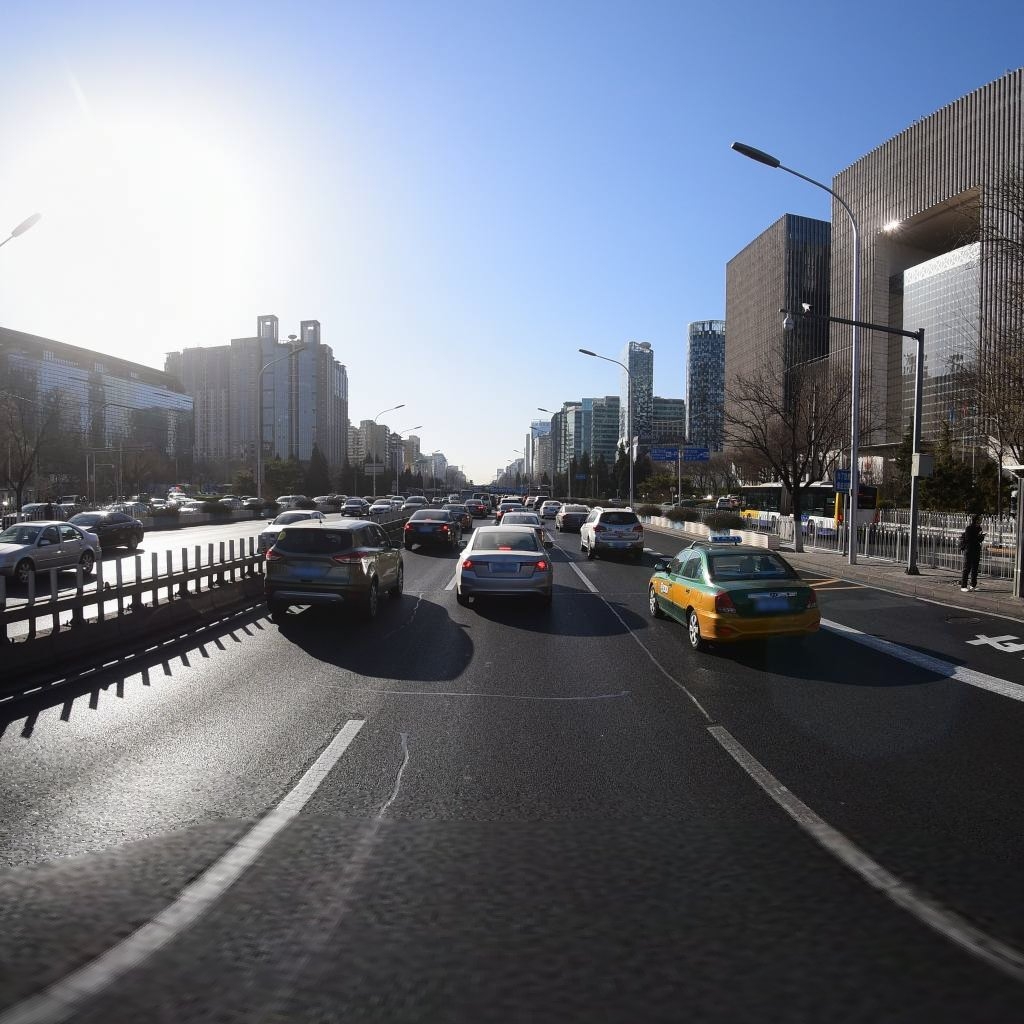
Region: Dongcheng
Road damage annotations: longitudinal patch, longitudinal patch, transverse patch, transverse patch, longitudinal patch, longitudinal patch, longitudinal crack, transverse patch, manhole cover